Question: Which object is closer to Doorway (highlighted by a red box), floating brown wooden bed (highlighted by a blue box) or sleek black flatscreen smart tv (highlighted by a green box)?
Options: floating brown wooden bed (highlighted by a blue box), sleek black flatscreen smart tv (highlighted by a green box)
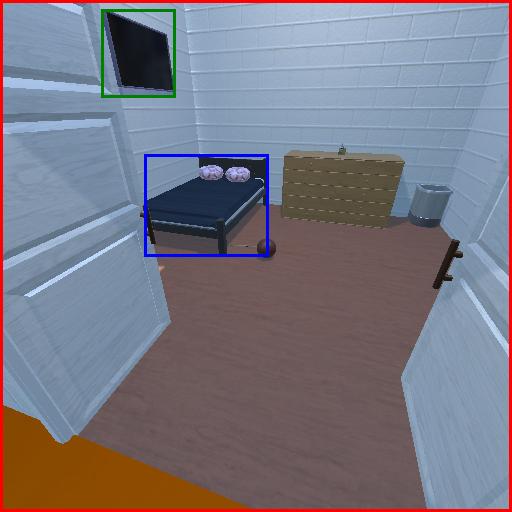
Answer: floating brown wooden bed (highlighted by a blue box)